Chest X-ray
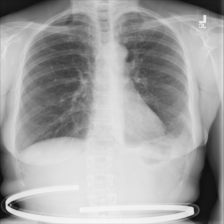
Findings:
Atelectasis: negative
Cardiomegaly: negative
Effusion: negative
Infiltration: negative
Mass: negative
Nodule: negative
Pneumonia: negative
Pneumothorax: negative
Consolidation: negative
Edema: negative
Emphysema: negative
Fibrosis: negative
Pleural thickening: negative
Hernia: negative